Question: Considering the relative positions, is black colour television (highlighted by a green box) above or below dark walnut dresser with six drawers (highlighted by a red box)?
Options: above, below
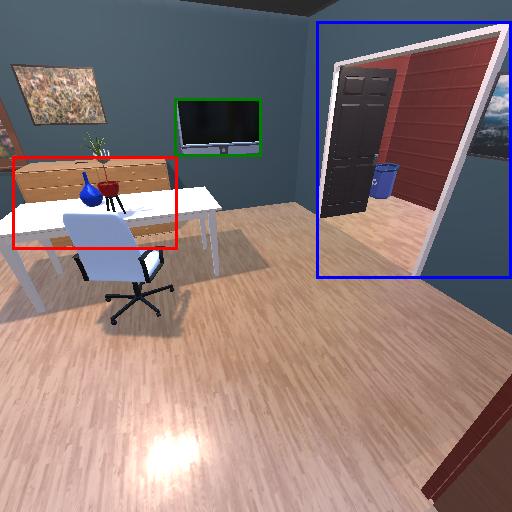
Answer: above